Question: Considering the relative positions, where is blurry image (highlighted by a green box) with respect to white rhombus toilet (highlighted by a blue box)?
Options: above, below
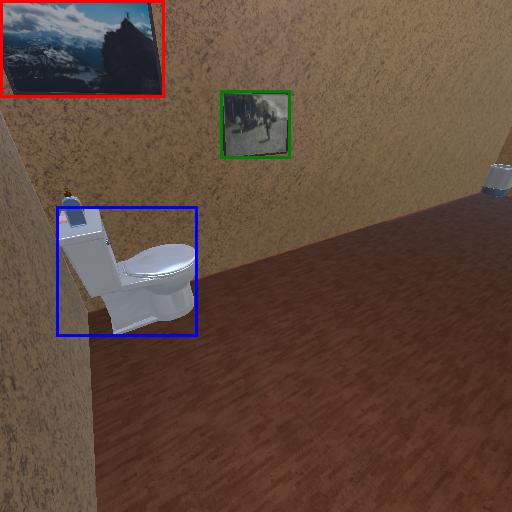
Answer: above